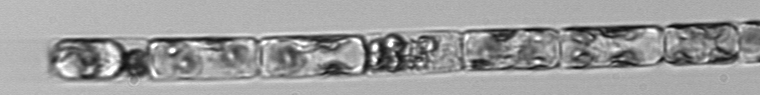
Label: Guinardia_delicatula_TAG_internal_parasite